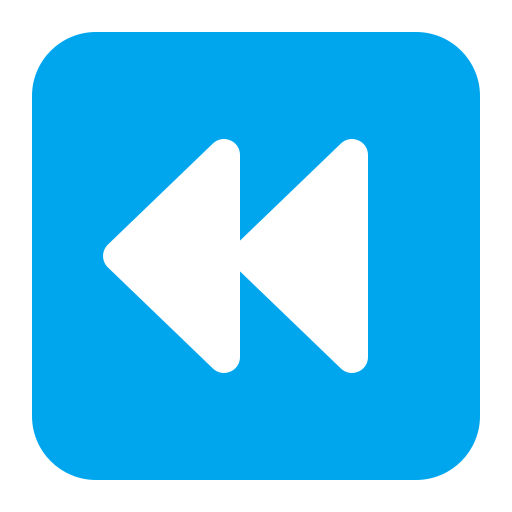
fast reverse button flat